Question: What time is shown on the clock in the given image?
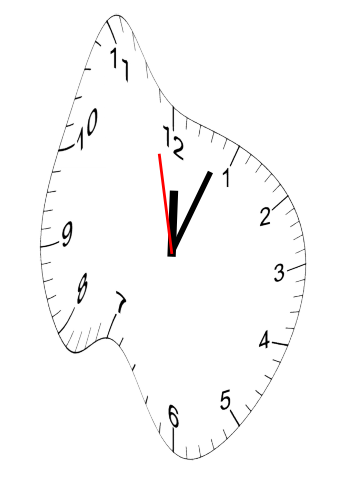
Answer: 12:03:58